Question: A <URL> reminded me of some code I tried to write a while back. The aim is to make a 'CircularSlider[]' object that can be used for angle-like variables in dynamic objects.
The framework for my solution (below) comes from the 'ValueThumbSlider<URL> tutorial. The main difference is that in 'ValueThumbSlider[]' the value of the slider and the position of the 'LocatorPlane[]' are the same thing, whilst in my 'CircularSlider[]' they are not - and this leads to problems.
The first problem is that moving the <URL> &'.
This in turn leads to the problem that if you externally set the value of the slider ('t') from outside, it will immediately revert to its previous value. This is fixed by keeping the old value ('t0') and comparing to 't'. If they don't match then it's assumed that t has changed and so the 'Locator' position 'x' is updated to its new position.
'''
CircularSlider[t_] := CircularSlider[t, {0, 1}];
CircularSlider[Dynamic[t_], {min_, max_}] /; max > min :=
With[{d = (max - min)/(2. Pi)},
DynamicModule[{td = t/d, x, t0}, x = {Cos[td], Sin[td]};
LocatorPane[
Dynamic[If[!NumberQ[t], t = min; x = {Cos[td], Sin[td]}];
If[t != t0, t0 = t; x = {Cos[td], Sin[td]}];
t = Mod[Arg[Complex @@ x] d, max, min]; t0 = t;
x, (x = #/Abs[Complex @@ #]) &],
Graphics[{AbsoluteThickness[1.5], Circle[],
Dynamic[{Text[NumberForm[t, {3, 2}], {0, 0}]}]}],
ImageSize -> Small]]]
'''

---
So my question is: can someone make this work with out the above kludges?
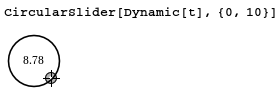
Answer: As for problem#1, I wouldn't consider the use of the second argument to 'Dynamic' as a kludge -- that is what the second argument is for. Therefore, I don't have an alternative solution for that one.
Problem #2 can be avoided if you refrain from assigning 't' in the first argument to 'Dynamic'.
With this in mind, here is another implementation:
'''
CircularSlider2[Dynamic[t_], r:{min_, max_}:{0, 1}] :=
DynamicModule[{scale, toXY, fromXY},
scale = (max - min) / (2. Pi);
toXY[a_?NumberQ] := Through@{Cos, Sin}[a / scale];
toXY[a_] := {1, 0};
fromXY[{x_, y_}] := Mod[Arg[x + I y] scale, max, min];
LocatorPane[
Dynamic[toXY[t], (t = fromXY[#])&],
Graphics[{
AbsoluteThickness[1.5], Circle[],
Dynamic[{Text[NumberForm[t, {3,2}], {0, 0}]}]
}],
ImageSize -> Small
]
]
'''
The only material difference between this version and the original version is that the first argument to 'Dynamic' is an expresssion that is free of side-effects.
---
## Edit
I just stumbled across this undocumented experimental feature in Mathematica 8:
'''
DynamicModule[{x = RandomReal[{0, 50}]},
{Experimental'AngularSlider[Dynamic@x], Dynamic@x}
]
'''